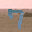
Label: 7